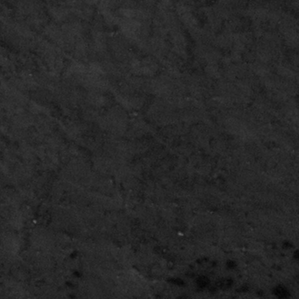
Label: frost